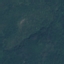
Land use / land cover class: Forest